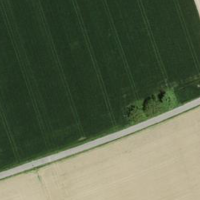
EUNIS habitat code: 25
Species observed at this site:
Emberiza hortulana